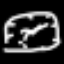
Label: clock